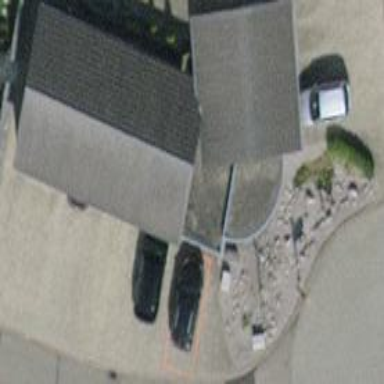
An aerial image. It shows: View of roof of building.